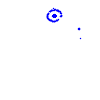
Particle: kaon